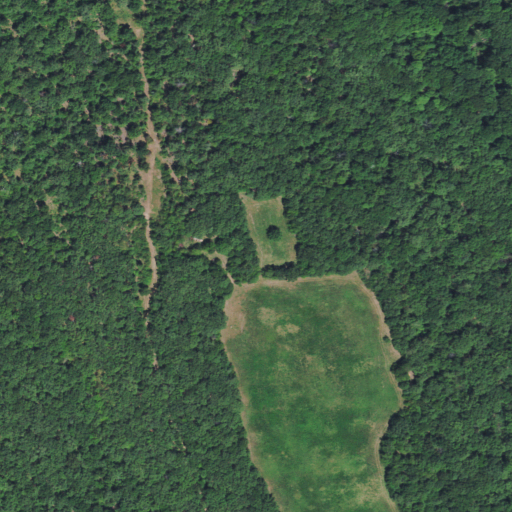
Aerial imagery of plain(s) in Oklahoma named Hopper Flat containing deciduous forest and pasture